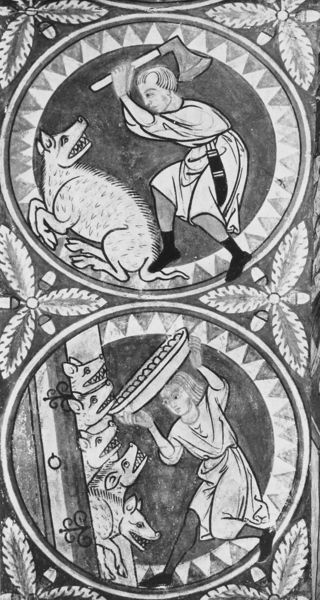
Titel: Kloster Wienhausen (Zisterzienserkloster)
Standort: Wienhausen (EU - D - Nds)
Schlagwörter: baum, blätter, mann, wolf, köpfe, männer, tür, zeichnung, hund, hunde, tier, tiere, muster, ornament, messer, rahmen, schale, natur, boden, gewand, kreis, rund, zwei, essen, floral, schwein, füttern, fütterung, lithografie, kreise, kugeln, schuh, jagd, zacken, zähne, jäger, axt, holzfäller, dolch, eiche, plfanzen, wildschwein, beil, eber, wals, abwehren, zahnfries, wölfe, buchmalerei, schlachtung, eichel, eicheln